Brain MRI, t2w sequence, axial 2D slice.
Patient: age 23, sex F, weight 95 kg, height 1.95 m
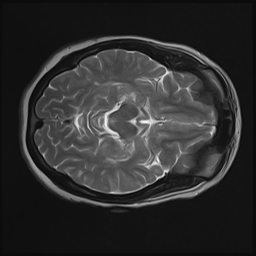